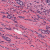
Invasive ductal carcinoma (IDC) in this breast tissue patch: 1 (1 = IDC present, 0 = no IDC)